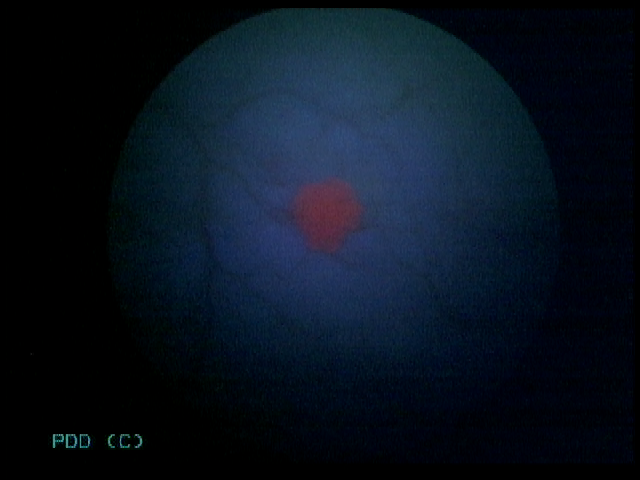
Modality: BLC
Class: Malignant
Subclass: LowGradePapillary
Lesion: L1
Stage: Ta
Morphology: Papillary
Bladder cancer association: Yes